Interaction volume radius: 5 \u00c5
Interaction volume height: 15 \u00c5
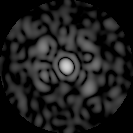
Disorder parameter: 0.8573